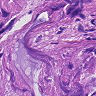
Metastatic tissue present: yes